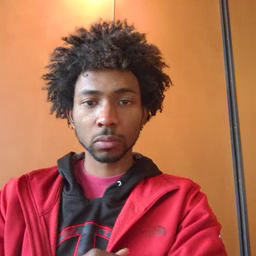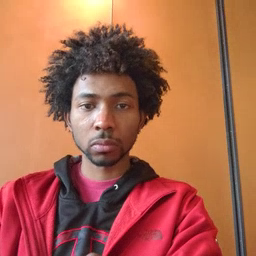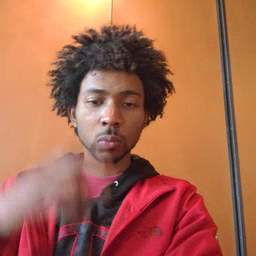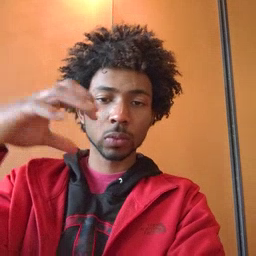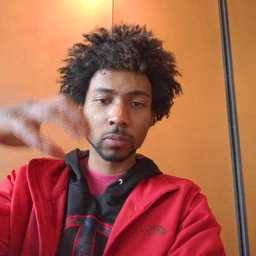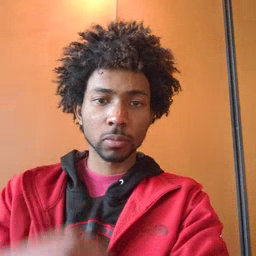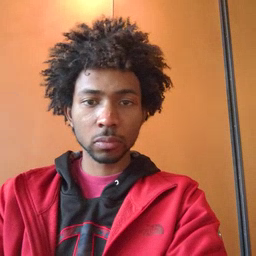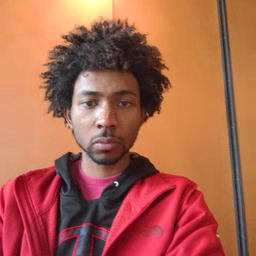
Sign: rain